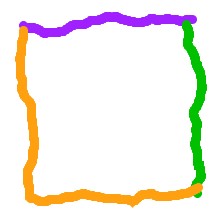
Shape: square